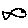
Label: fish